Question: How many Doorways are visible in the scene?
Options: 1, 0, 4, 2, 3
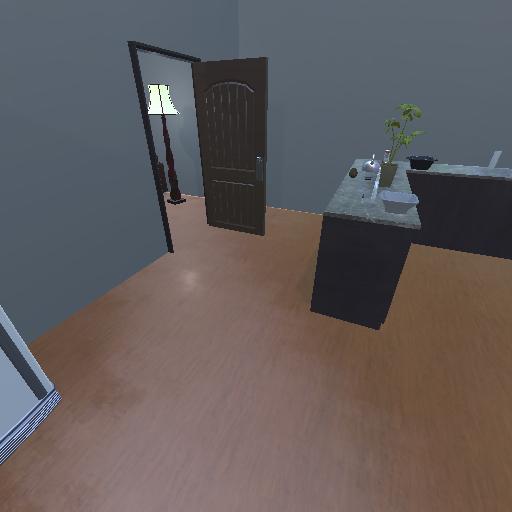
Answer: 1